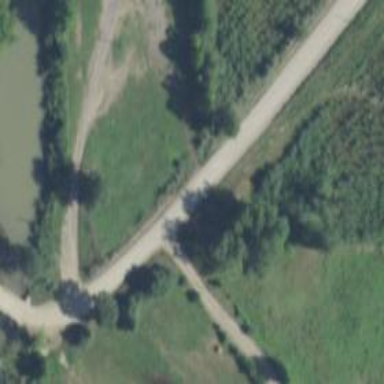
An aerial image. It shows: Asphalt road classified as tertiary.